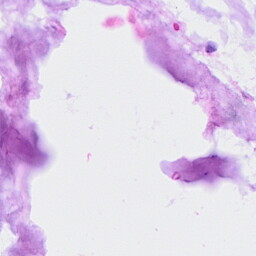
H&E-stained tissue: Ovarian